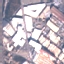
Land use / land cover class: Industrial